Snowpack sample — Snodgrass Mountain, Crested Butte, Colorado (2/4/25, 12:06 PM MST)
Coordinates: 38.923, -106.968
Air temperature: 35 °F
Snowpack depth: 80 cm
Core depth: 20 cm
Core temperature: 33.8 °F
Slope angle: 14°, slope face: 78°
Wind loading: low
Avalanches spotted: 0
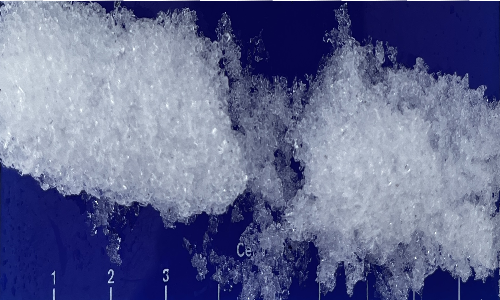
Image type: core
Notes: No avalanches nearby, unusually warm weather for the last month reported by residents, Collected 25 yards from treeline